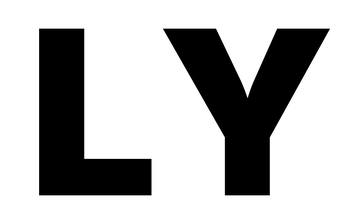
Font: Inter_Black